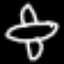
Label: airplane